Frequency: 80000
Velocity: 0,248
Power: 19,5
Pulse duration: 0,0000001
Pass count: 1
Magnification: 10
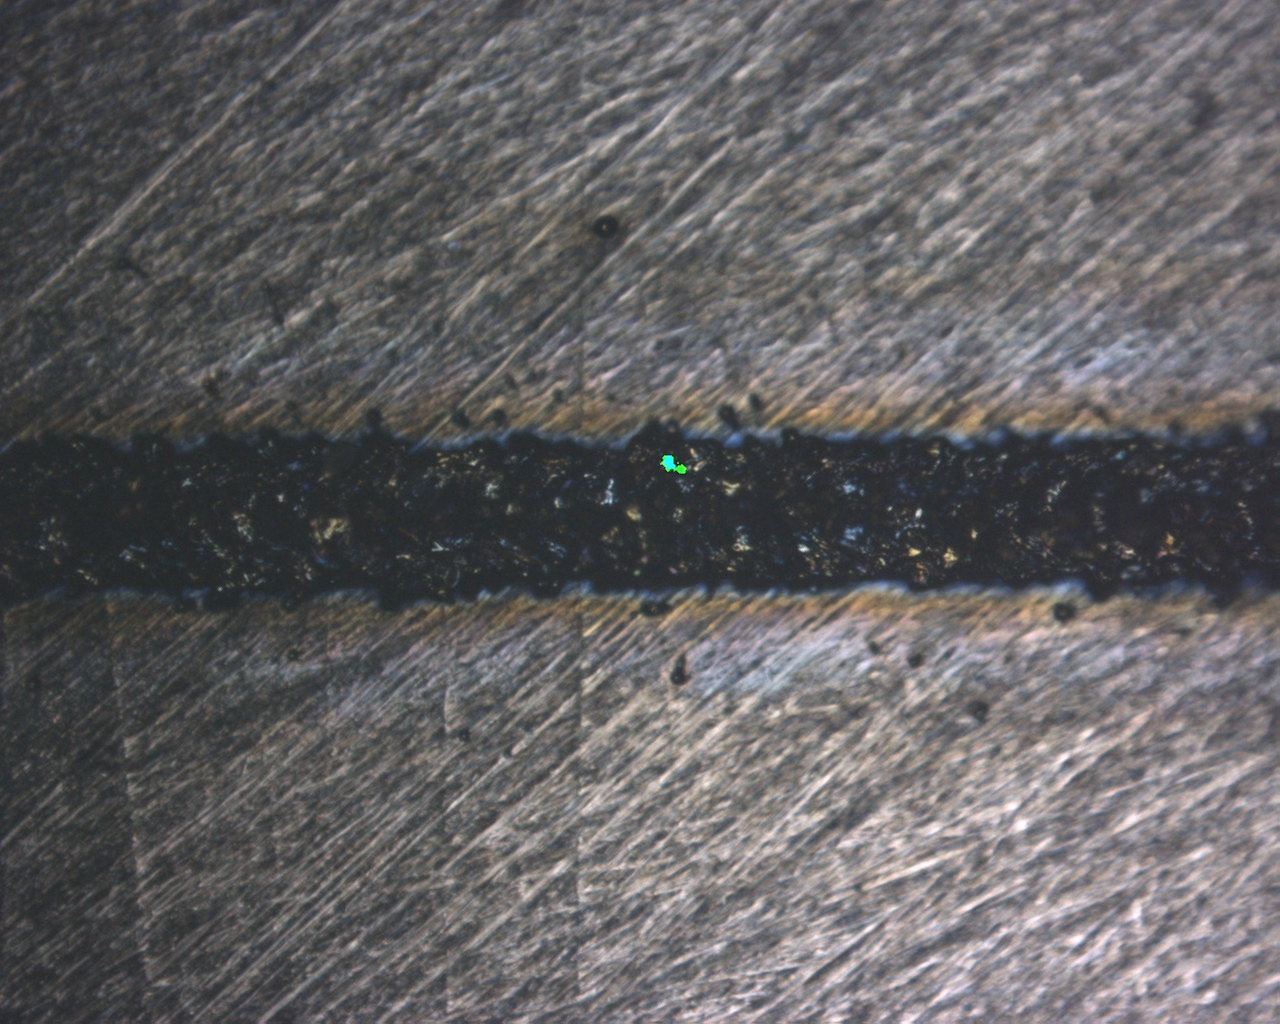
Measured width: 144.247
Other width: 51.818